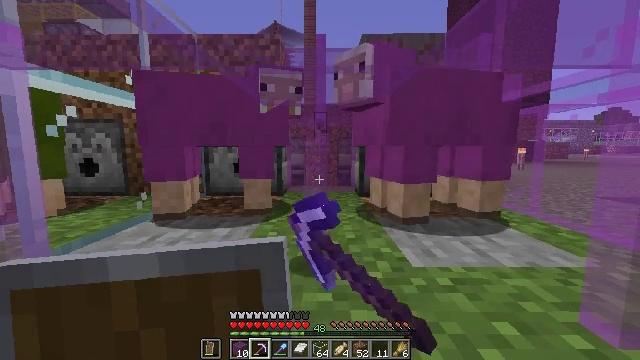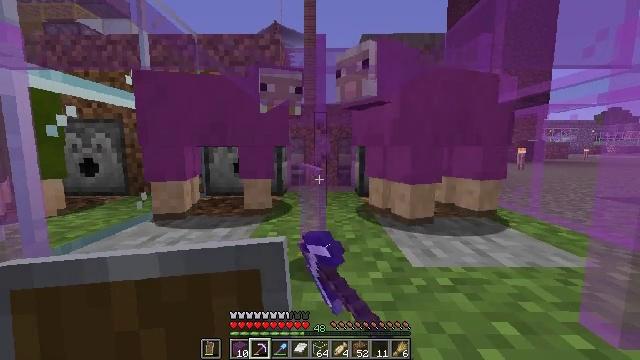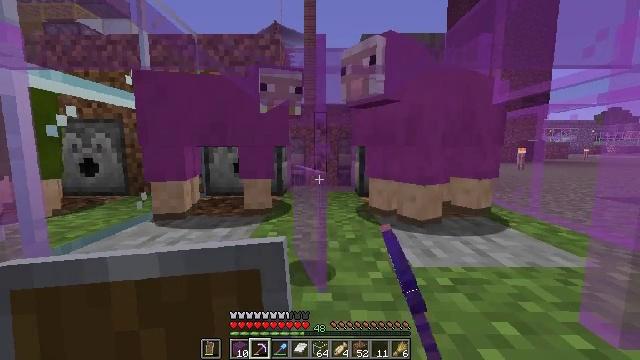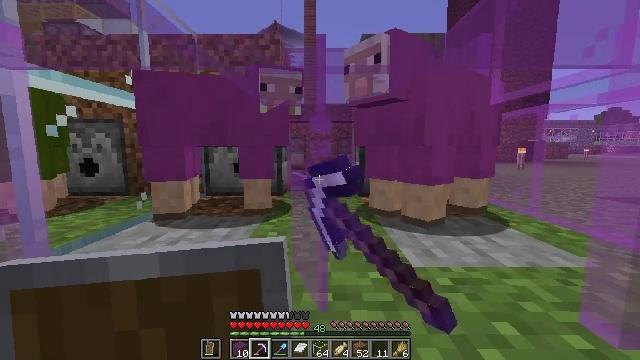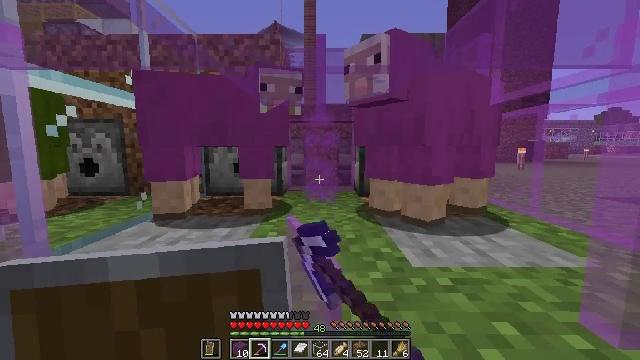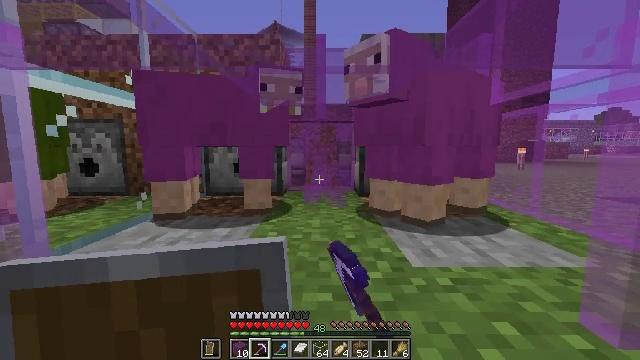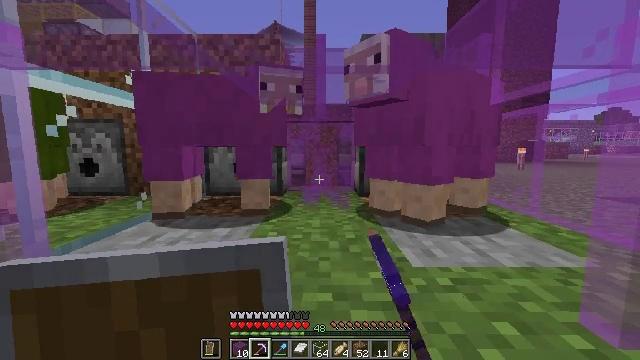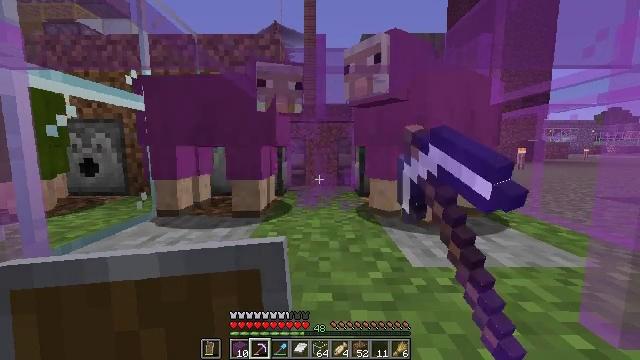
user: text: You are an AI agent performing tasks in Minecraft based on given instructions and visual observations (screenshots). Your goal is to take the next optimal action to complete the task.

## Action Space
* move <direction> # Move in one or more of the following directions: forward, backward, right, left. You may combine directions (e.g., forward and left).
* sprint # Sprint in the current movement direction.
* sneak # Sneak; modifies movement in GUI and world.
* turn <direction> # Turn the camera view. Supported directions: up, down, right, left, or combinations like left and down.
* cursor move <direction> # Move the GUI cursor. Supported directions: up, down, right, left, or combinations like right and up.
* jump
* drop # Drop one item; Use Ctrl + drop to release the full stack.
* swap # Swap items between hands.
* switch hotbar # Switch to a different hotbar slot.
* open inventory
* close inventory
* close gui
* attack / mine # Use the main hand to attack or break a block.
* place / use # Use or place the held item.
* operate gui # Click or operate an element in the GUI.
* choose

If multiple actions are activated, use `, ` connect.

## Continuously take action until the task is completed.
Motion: motion action
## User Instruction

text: Destroy the magenta stained glass pane.
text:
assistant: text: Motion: attack / mine
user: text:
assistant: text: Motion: attack / mine
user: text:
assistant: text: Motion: attack / mine
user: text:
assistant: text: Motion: attack / mine
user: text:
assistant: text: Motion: attack / mine
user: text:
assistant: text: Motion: attack / mine
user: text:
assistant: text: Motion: no_op
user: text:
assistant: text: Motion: no_op